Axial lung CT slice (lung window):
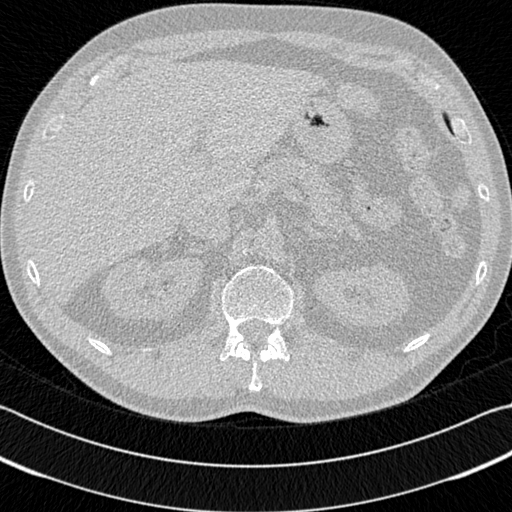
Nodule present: no